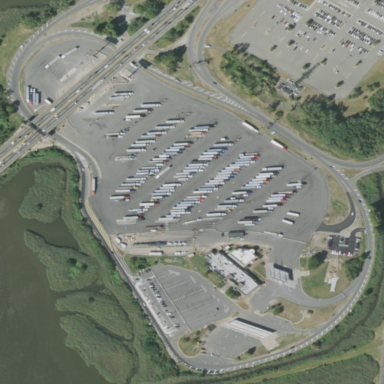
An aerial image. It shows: Rest area on the road.